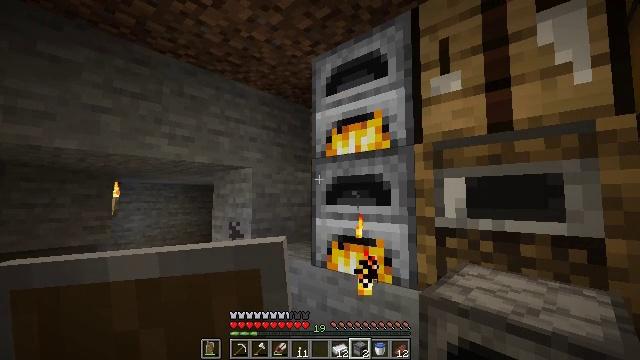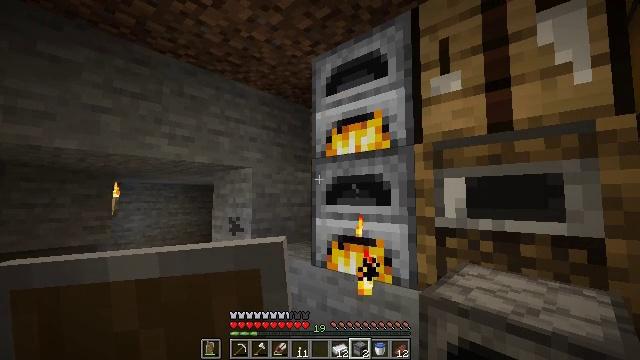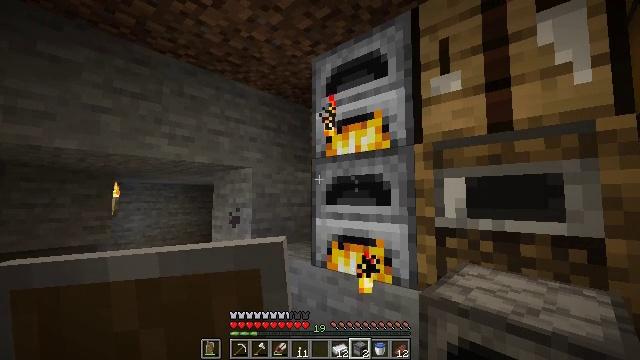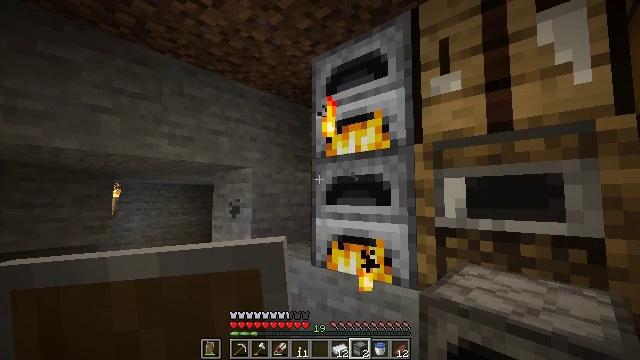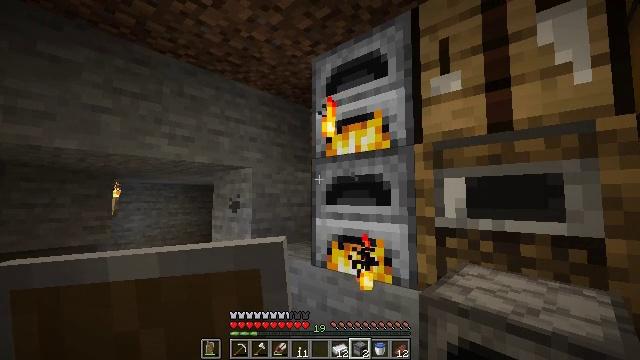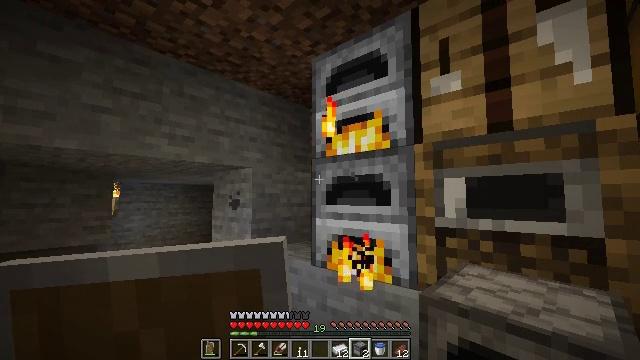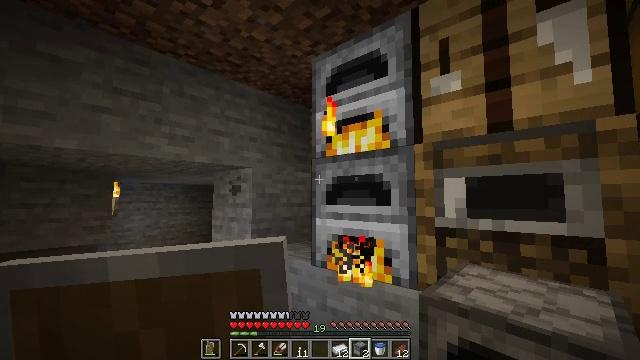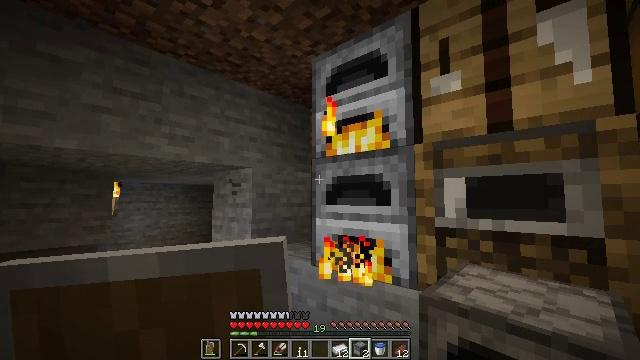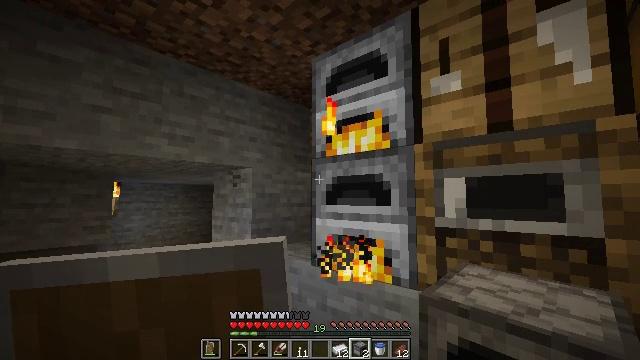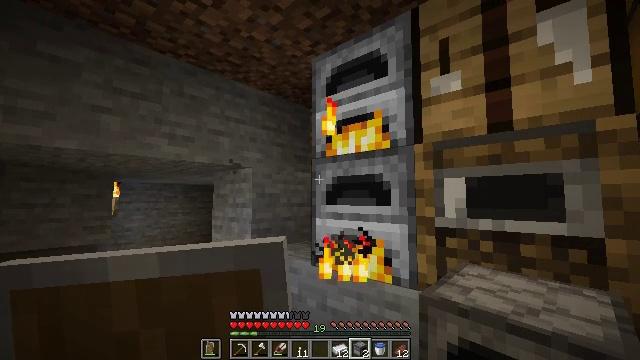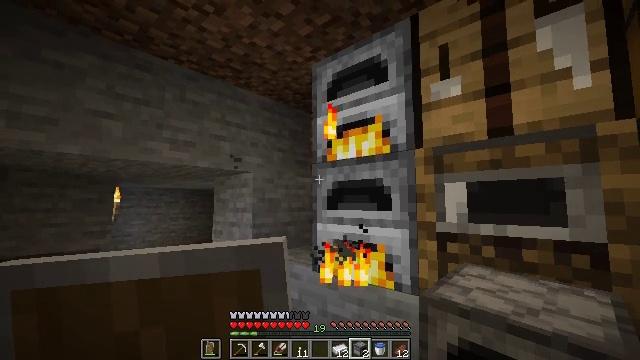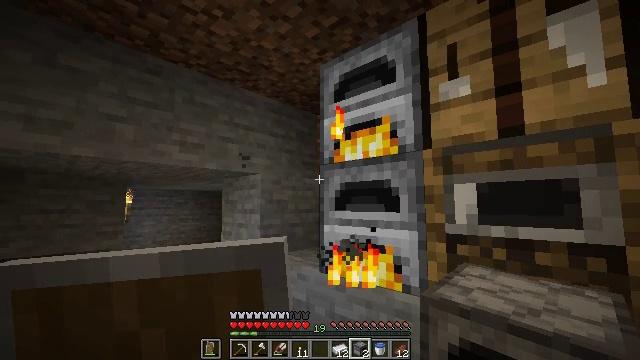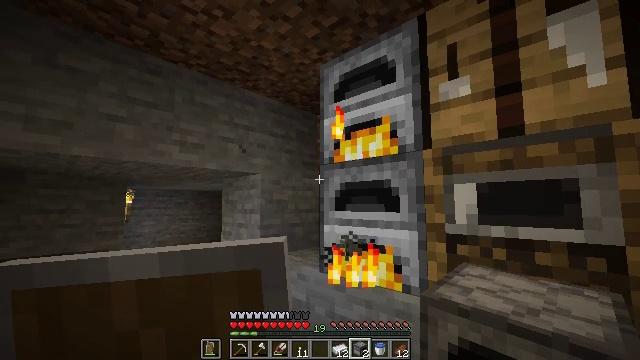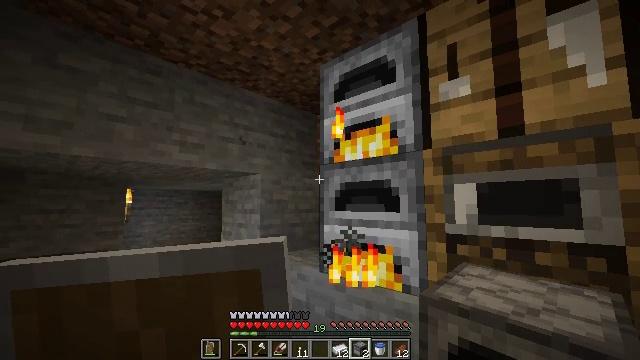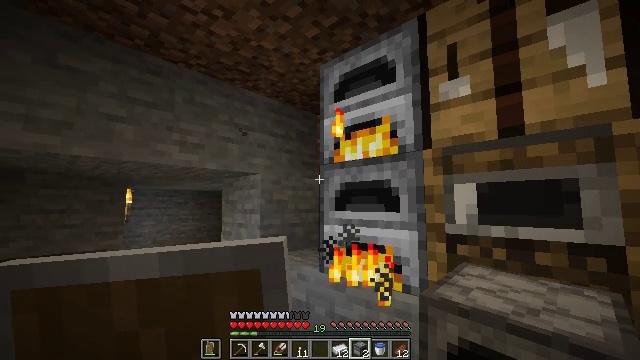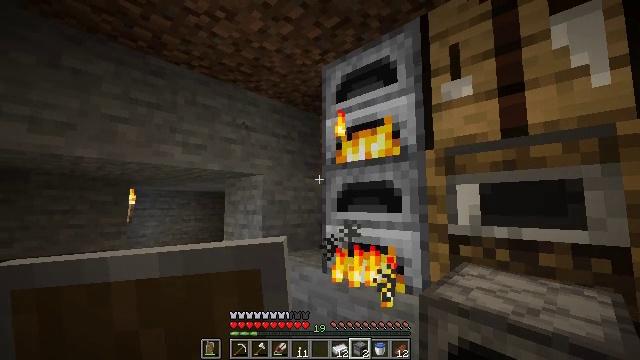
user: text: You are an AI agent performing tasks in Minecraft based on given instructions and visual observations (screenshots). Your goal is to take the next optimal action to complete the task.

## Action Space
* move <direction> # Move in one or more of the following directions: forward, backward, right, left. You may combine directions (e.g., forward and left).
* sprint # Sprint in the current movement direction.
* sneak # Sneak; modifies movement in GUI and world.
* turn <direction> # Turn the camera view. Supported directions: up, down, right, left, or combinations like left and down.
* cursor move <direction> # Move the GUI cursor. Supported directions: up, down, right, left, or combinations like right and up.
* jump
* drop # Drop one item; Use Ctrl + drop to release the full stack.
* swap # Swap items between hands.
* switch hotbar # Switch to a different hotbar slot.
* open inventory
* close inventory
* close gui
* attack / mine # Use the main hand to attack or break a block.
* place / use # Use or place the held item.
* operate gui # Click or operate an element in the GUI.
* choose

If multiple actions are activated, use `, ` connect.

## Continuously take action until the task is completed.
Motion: motion action
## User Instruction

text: Make smooth stone by smelting regular stone.
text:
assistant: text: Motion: no_op
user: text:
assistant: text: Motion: no_op
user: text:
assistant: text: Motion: no_op
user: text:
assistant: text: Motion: no_op
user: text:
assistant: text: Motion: no_op
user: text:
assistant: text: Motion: no_op
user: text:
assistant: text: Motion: no_op
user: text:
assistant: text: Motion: no_op
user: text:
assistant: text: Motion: no_op
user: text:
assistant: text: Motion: turn up
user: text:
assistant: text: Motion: turn left
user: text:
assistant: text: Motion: no_op
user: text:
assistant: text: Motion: no_op
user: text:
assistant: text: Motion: no_op
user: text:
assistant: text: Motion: no_op
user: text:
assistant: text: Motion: no_op
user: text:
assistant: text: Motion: no_op
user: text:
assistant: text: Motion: no_op
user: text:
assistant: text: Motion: no_op
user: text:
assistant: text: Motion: no_op
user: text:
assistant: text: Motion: no_op
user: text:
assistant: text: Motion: no_op
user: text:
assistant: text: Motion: no_op
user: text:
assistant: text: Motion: no_op
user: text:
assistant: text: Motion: turn left and down
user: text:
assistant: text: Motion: turn left and down
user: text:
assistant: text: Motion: turn left and down
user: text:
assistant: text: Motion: turn left and down
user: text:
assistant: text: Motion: turn right and up
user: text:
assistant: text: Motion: no_op